Question: I'm currently using this command to resize images using imagemagick:
'''
convert \( ${files[0]} ${files[1]} -append \) \( ${files[2]} ${files[3]} -append \) +append $dir.jpg
'''

What is the best way to deal with images which dimensions differ like in the second picture? can I specify specific width or height and make the image resize and crop to that size if its smaller and crop the center if its really hight so I always get the result like in first picture?
Thanks!
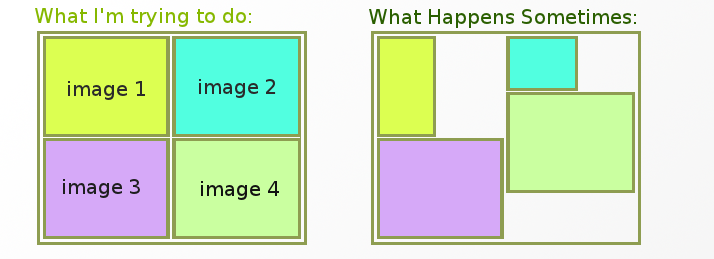
Answer: Try to resize the image to the same size.
'''
for i in *.jpg; do convert $i -resize 80x80 -quality 90 $i.jpg; done
'''
Now you can append images.
Appending images before resizing

Appending images after resizing